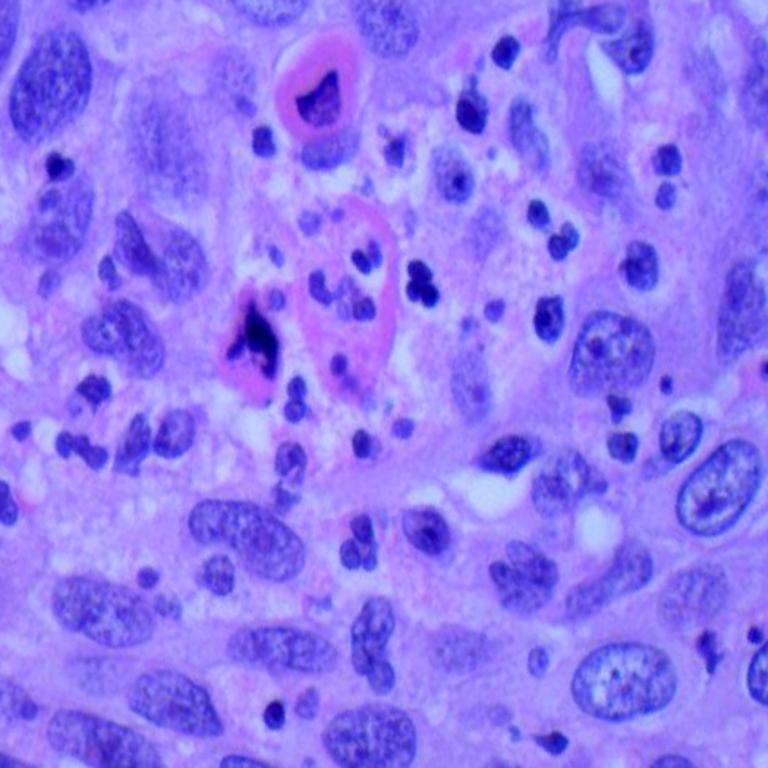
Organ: lung
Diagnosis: squamous carcinomas